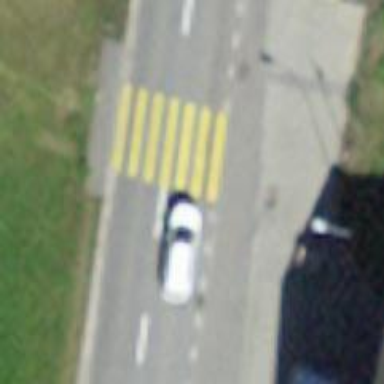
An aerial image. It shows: Marked road crossing.